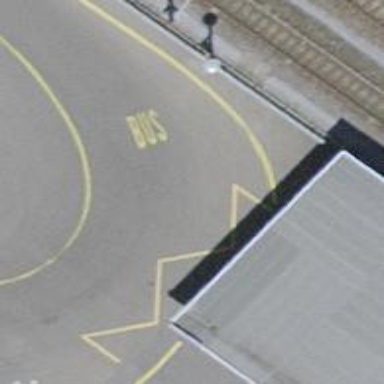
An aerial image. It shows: Bus stop with designated public transport stop position.